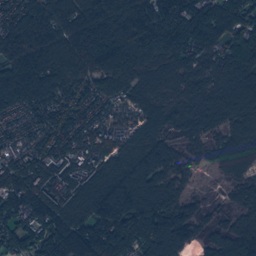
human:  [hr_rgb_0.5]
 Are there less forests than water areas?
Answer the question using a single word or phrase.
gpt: no

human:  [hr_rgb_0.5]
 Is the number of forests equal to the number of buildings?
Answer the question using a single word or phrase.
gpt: no

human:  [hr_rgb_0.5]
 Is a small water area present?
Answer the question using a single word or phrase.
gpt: yes

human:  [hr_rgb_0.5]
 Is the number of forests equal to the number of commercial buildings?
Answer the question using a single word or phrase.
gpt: no

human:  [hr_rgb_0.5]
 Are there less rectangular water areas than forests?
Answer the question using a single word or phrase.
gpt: yes

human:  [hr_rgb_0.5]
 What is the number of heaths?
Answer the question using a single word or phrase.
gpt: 23

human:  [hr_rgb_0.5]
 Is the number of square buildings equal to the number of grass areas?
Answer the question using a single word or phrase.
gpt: no

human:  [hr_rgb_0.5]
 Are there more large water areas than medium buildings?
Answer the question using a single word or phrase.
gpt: no

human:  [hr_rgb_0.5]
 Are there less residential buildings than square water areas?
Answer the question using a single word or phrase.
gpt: no

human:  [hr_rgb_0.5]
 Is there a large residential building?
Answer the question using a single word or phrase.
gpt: yes

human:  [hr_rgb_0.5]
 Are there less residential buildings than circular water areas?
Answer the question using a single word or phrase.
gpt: no

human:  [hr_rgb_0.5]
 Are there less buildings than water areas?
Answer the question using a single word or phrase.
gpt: no

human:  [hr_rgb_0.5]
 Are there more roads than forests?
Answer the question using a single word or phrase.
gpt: yes

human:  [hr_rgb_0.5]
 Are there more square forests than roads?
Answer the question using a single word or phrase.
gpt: no

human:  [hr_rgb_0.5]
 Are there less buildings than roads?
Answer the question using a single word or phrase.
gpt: no

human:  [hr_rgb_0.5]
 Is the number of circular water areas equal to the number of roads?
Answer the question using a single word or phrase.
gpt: no

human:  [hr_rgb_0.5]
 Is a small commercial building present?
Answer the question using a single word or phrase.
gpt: yes

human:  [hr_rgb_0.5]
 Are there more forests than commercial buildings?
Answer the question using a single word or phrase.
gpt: yes

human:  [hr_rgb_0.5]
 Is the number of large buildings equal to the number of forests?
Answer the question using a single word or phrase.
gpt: no

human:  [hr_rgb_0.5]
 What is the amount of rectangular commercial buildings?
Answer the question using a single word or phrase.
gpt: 12

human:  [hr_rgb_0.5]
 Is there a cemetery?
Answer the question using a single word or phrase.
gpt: yes

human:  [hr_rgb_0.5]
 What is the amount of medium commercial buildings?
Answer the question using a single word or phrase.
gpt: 3

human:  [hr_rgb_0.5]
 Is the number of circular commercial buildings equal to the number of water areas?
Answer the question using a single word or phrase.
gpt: no

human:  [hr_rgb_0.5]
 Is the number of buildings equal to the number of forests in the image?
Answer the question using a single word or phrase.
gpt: no

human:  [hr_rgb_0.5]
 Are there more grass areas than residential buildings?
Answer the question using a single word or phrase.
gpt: no

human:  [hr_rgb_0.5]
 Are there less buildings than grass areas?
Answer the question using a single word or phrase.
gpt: no

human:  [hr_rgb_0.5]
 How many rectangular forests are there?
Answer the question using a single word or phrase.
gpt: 56

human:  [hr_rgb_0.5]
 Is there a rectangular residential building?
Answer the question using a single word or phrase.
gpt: yes

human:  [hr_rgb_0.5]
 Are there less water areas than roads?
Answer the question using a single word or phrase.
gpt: yes

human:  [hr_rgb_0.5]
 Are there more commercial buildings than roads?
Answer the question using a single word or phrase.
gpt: no

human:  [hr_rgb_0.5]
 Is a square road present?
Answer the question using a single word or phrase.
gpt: no

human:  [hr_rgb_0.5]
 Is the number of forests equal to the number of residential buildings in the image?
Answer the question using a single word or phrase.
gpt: no

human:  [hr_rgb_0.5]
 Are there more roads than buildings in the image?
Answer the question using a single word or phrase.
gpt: no

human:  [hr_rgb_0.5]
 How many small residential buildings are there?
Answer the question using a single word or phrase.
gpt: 1957

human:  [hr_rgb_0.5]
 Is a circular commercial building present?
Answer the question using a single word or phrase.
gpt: no

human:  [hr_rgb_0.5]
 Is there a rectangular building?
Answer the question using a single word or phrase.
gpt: yes